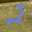
Label: 2